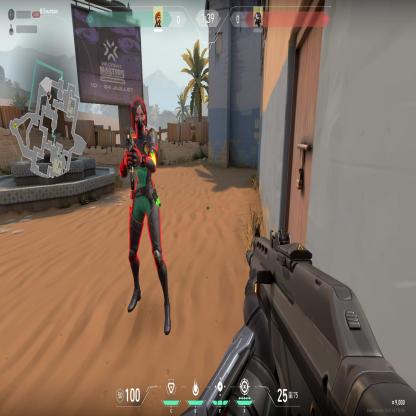
Label: enemy